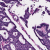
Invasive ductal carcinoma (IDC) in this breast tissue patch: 1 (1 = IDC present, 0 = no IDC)